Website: macys
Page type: payment
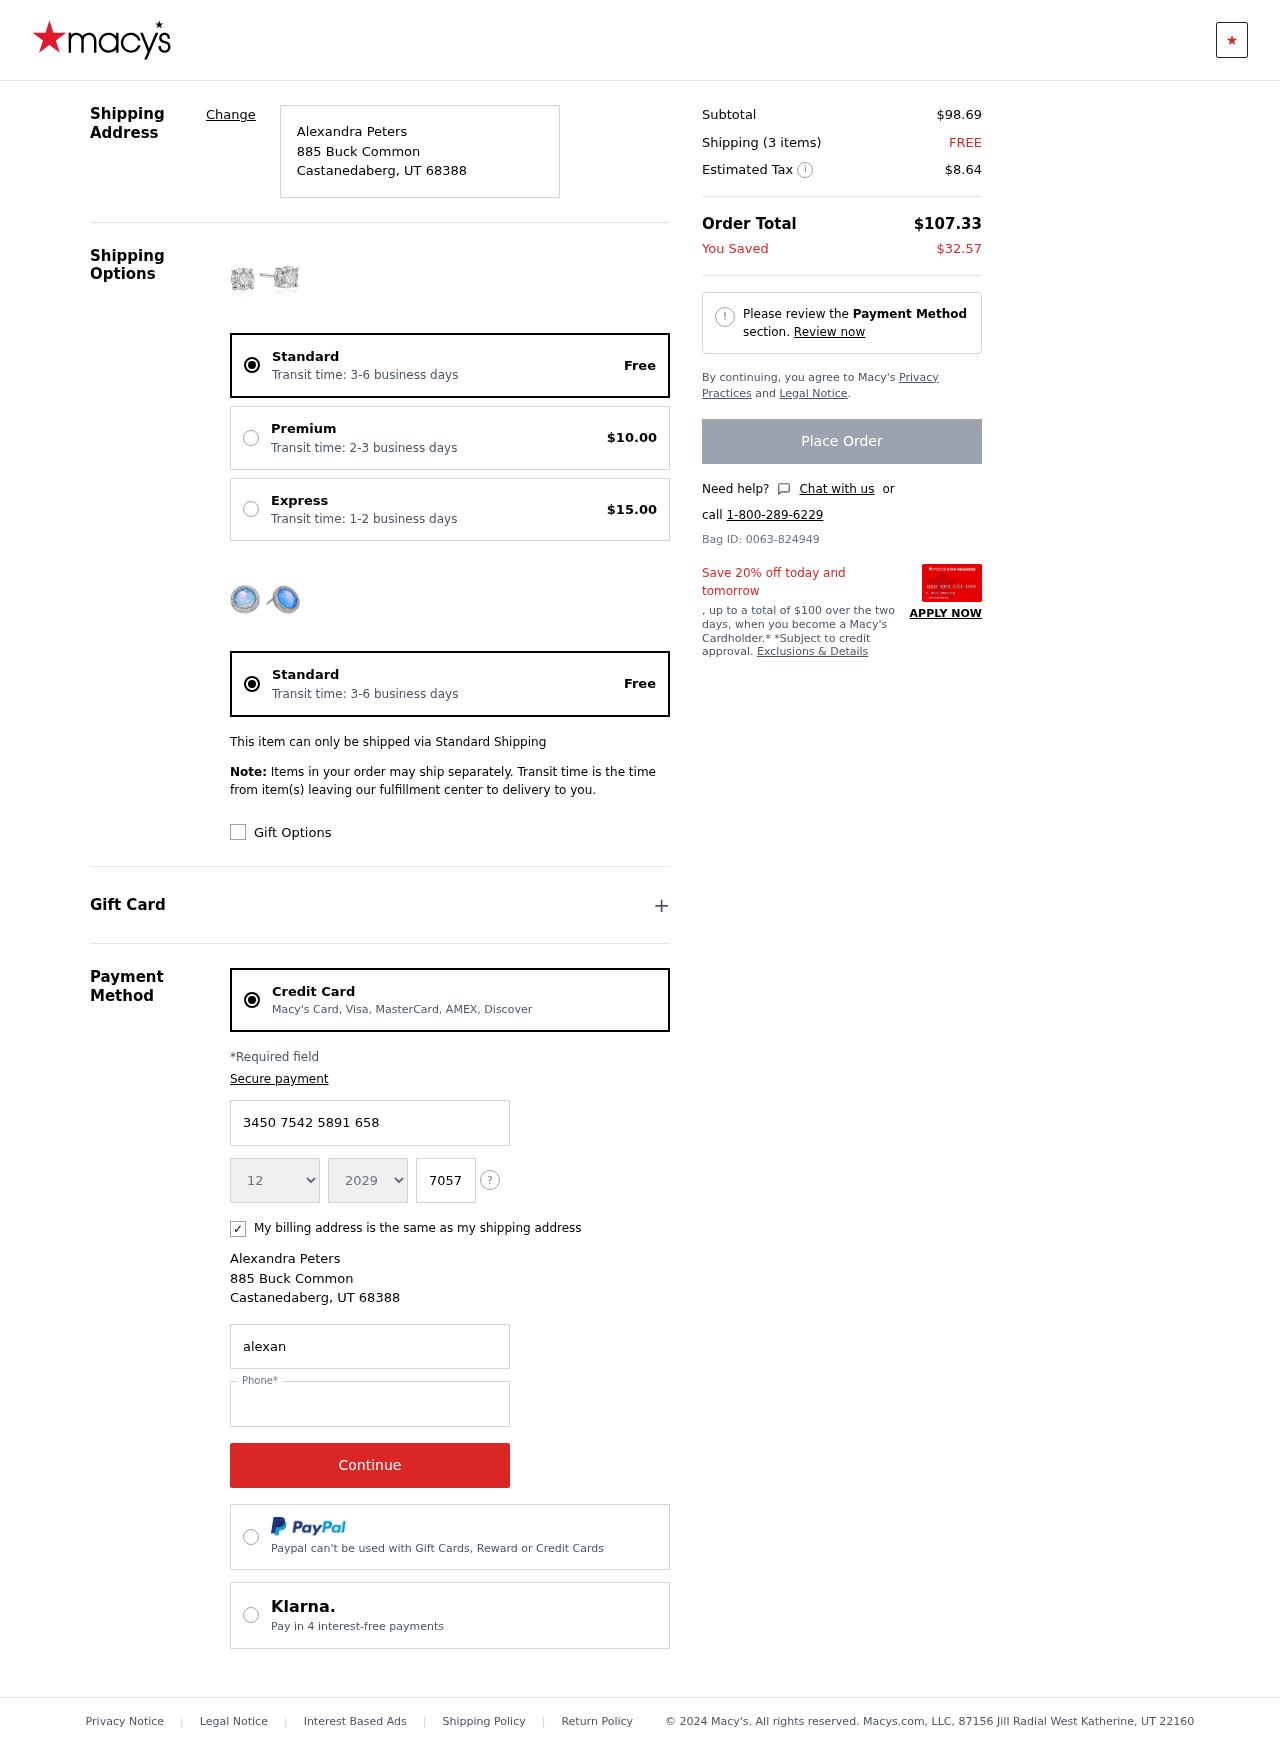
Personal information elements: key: PII_CARD_CVV
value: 7057
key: PII_CARD_EXPIRY_MONTH
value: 12
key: PII_CARD_EXPIRY_YEAR
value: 29
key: PII_CARD_NUMBER
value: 3450 7542 5891 658
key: PII_CITY
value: Castanedaberg
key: PII_EMAIL
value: alexandrapeters@yahoo.com
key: PII_FULLNAME
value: Alexandra Peters
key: PII_PHONE
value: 5905277239
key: PII_POSTCODE
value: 68388
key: PII_STATE_ABBR
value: UT
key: PII_STREET
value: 885 Buck Common
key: PII_FULLNAME2
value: Alexandra Peters
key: PII_CITY2
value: Castanedaberg
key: PII_STATE_ABBR2
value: UT
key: PII_POSTCODE_FULL
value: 68388
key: PII_POSTCODE_NUMERIC
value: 68388
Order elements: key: ORDER_DELIVERY_DATE
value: Transit time: 3-6 business days
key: ORDER_SHIPPING_STANDARD
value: Free
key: ORDER_SHIPPING_PREMIUM
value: $10.00
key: ORDER_SHIPPING_EXPRESS
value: $15.00
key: ORDER_DELIVERY_DATE2
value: Transit time: 3-6 business days
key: ORDER_SHIPPING_STANDARD2
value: Free
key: ORDER_SUBTOTAL
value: $98.69
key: ORDER_NUM_ITEMS
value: Shipping (3 items)
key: ORDER_SHIPPING_COST
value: FREE
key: ORDER_TAX
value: $8.64
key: ORDER_TOTAL
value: $107.33
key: ORDER_SAVINGS
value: $32.57
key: ORDER_ID
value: Bag ID: 0063-824949